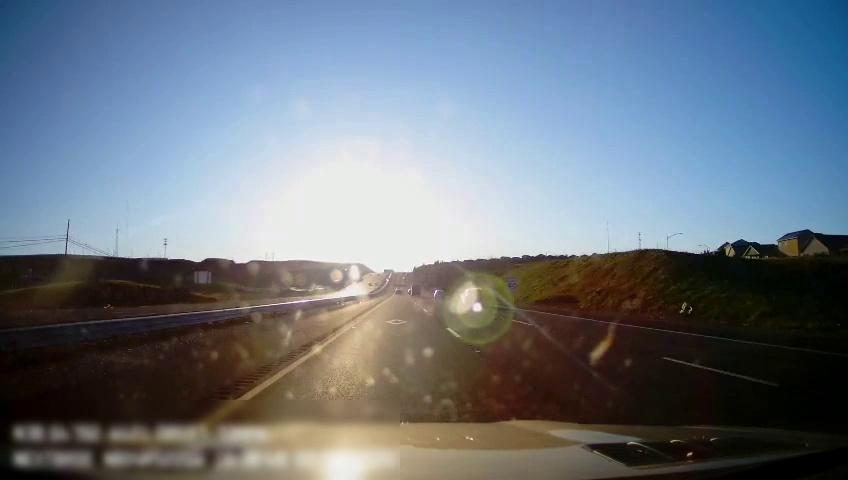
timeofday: Day
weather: Sunny
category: Drivable Space
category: Drivable Space
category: Vehicles | Car
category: Vehicles | Truck
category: Lanes | Current Lane
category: Lanes | Current Lane
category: Lanes | Alternate Lane
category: Lanes | Alternate Lane
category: Traffic | Signs